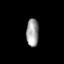
Tissue: prostate
Cell type: Fibroblasts
Senescence score: 0.7065
Nuclear area (px): 339
Mean DAPI intensity: 157.829